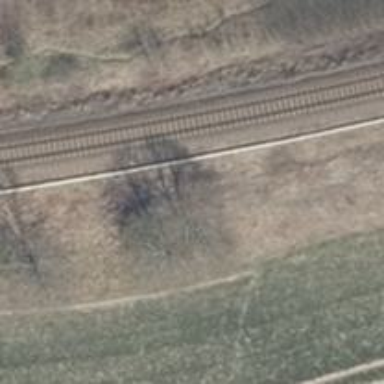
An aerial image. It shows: Railway track.